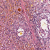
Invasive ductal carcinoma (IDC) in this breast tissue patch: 0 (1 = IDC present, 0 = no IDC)